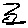
Label: zigzag